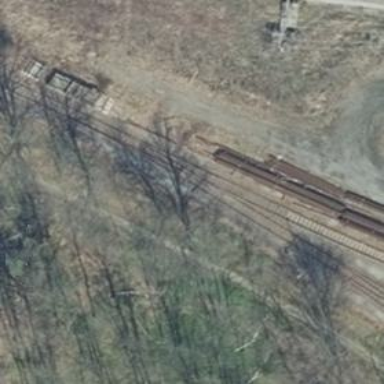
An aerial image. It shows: Railway yard.